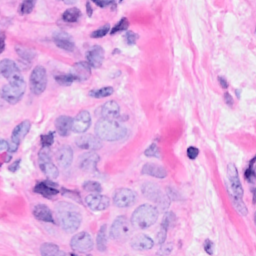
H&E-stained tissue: Breast